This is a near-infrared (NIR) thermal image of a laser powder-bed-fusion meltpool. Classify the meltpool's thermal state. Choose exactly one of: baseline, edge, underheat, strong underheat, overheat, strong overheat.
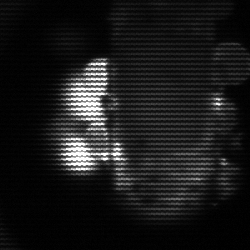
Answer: strong underheat